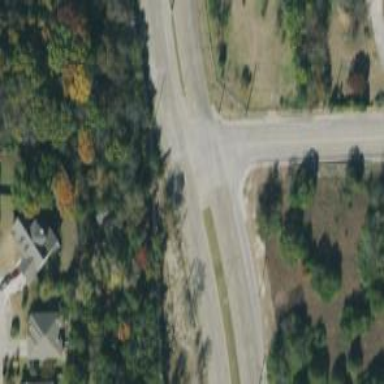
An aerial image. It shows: Stop road.